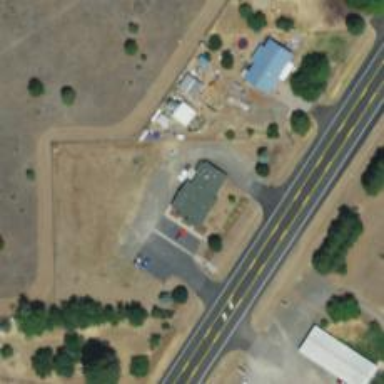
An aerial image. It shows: Veterinary facility.